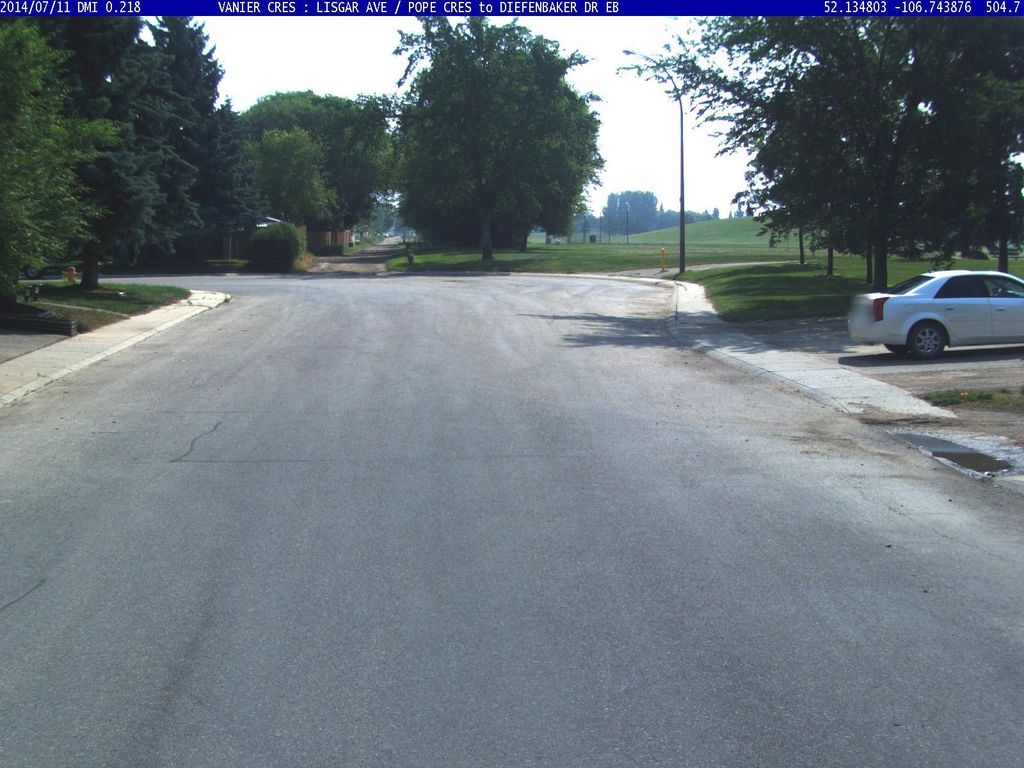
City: saskatoon